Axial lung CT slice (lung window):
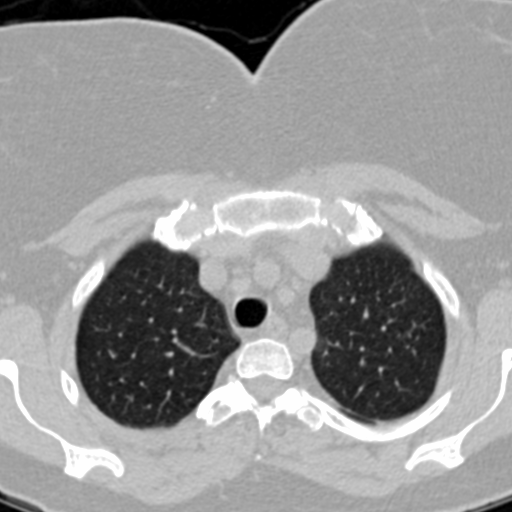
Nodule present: no